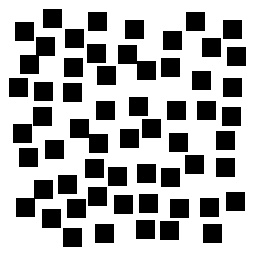
Squares: 60
Triangles: 0
Stars: 0
Total shapes: 60